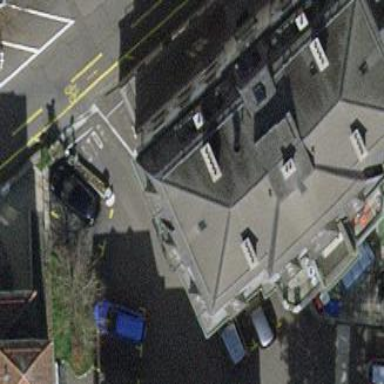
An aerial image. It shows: Hospital building.